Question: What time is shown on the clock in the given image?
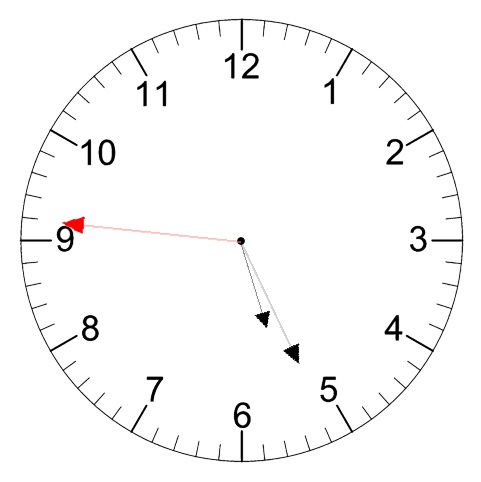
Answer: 05:25:46